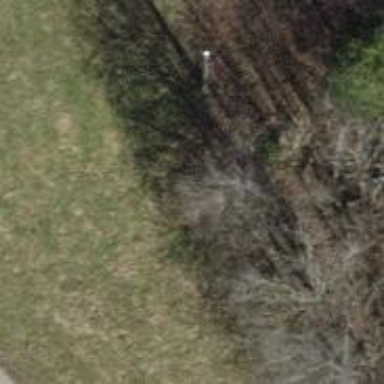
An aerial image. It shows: Power pole.